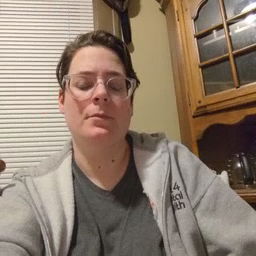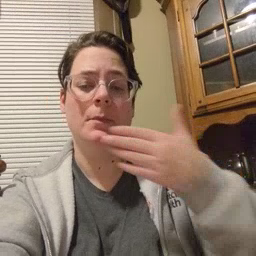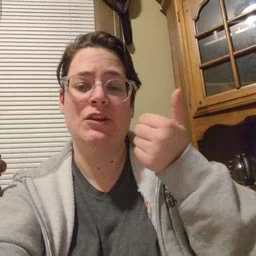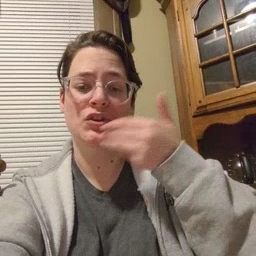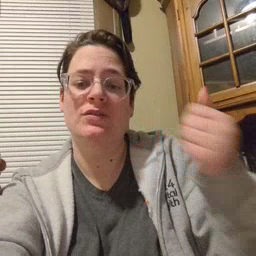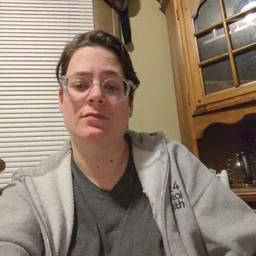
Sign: better